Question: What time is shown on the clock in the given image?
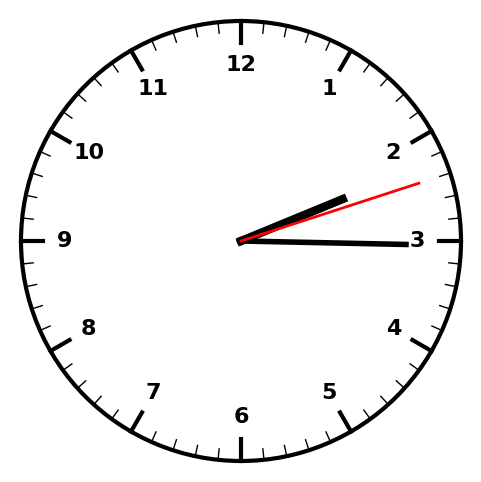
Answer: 02:15:12